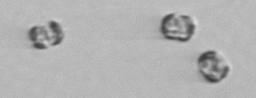
Label: Thalassiosira_sp_aff_mala